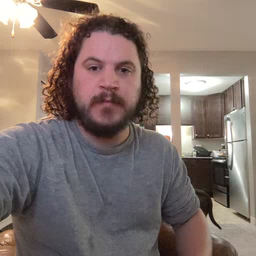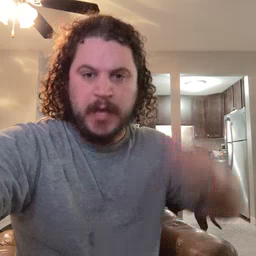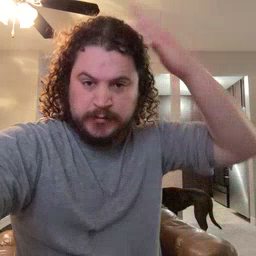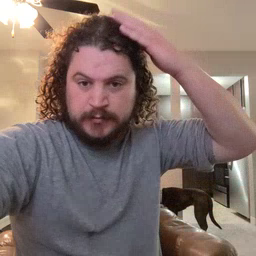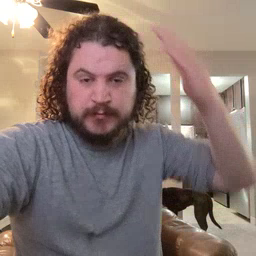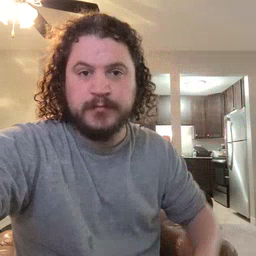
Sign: hat